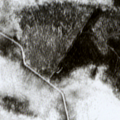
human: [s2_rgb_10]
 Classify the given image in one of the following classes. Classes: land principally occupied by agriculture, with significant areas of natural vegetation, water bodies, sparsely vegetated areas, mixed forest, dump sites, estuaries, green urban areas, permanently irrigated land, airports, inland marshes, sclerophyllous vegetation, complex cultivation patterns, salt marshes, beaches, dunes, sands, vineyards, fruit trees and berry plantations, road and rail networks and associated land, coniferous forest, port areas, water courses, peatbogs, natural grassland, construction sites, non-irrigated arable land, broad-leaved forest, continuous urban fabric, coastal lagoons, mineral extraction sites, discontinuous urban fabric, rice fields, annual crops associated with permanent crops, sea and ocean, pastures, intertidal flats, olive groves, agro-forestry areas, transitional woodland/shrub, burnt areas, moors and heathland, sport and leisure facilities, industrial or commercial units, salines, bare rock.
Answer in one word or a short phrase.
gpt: coniferous forest, mixed forest, transitional woodland/shrub, peatbogs